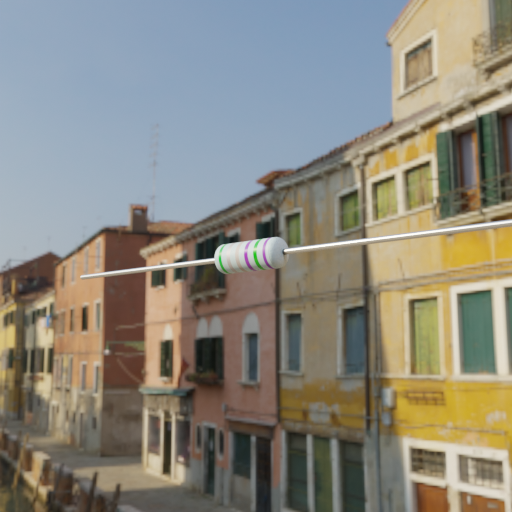
Resistor colour bands (in order): green, silver, silver, violet, green, violet